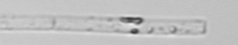
Label: Leptocylindrus